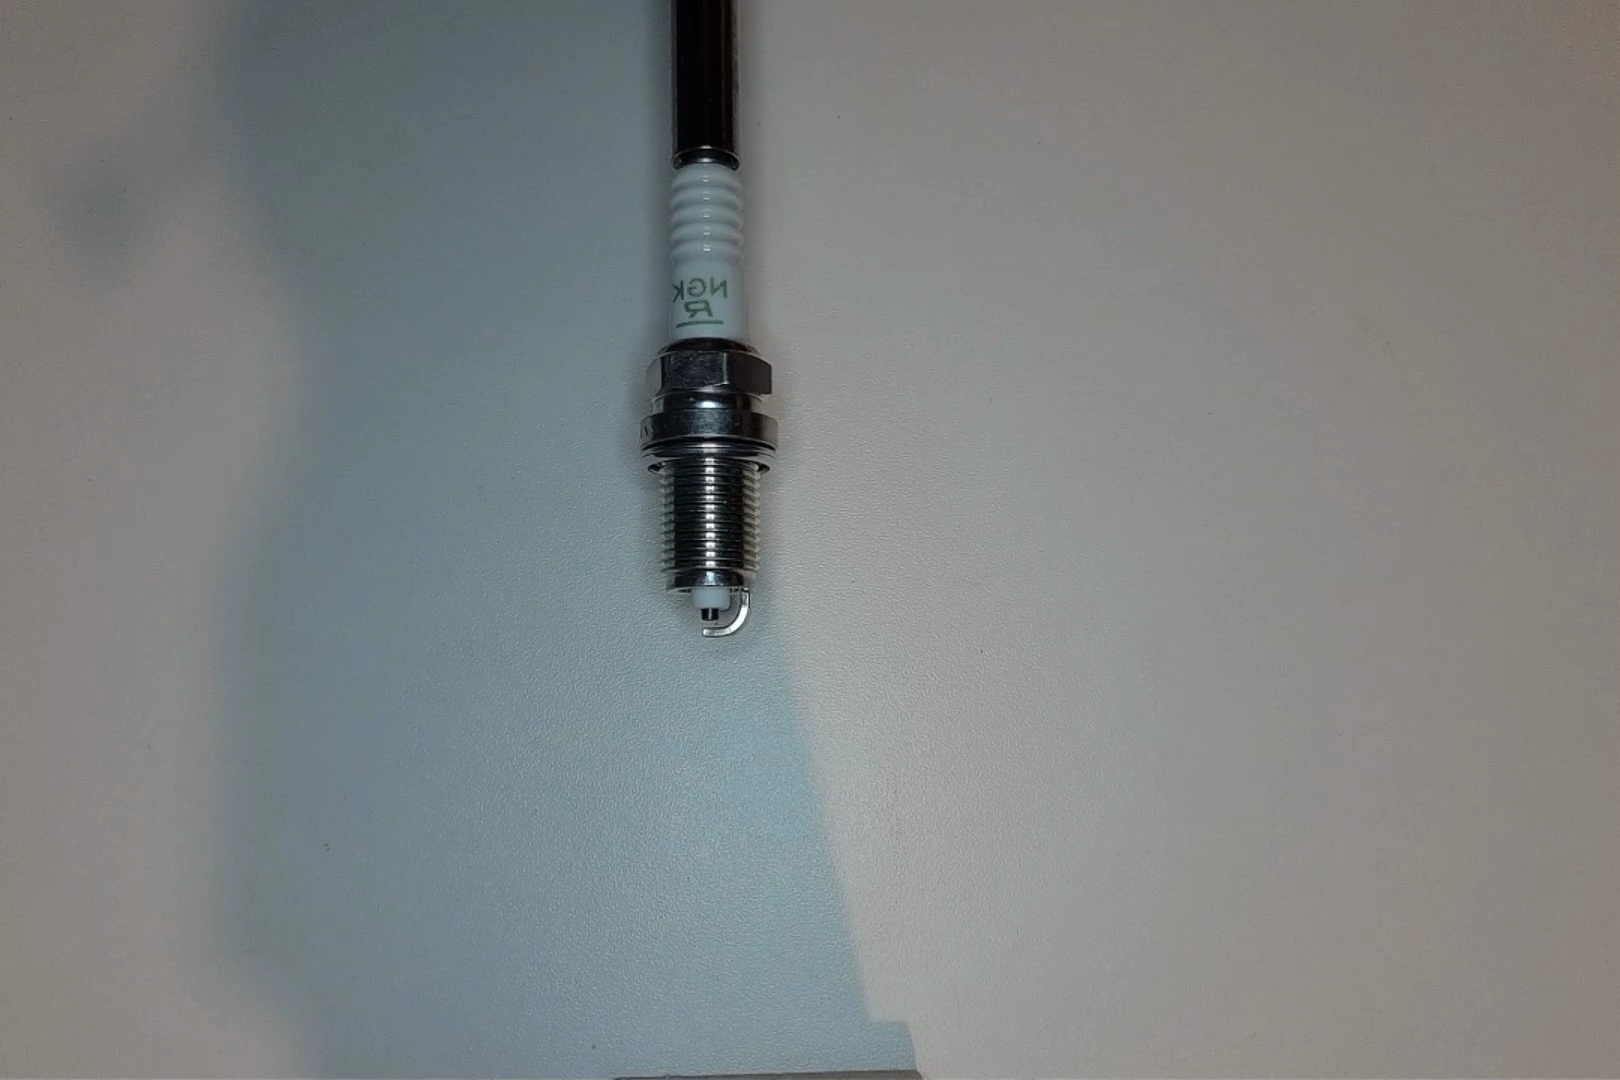
Label: normal